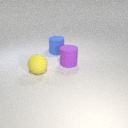
large purple rubber cylinder to the right of large blue rubber cylinder